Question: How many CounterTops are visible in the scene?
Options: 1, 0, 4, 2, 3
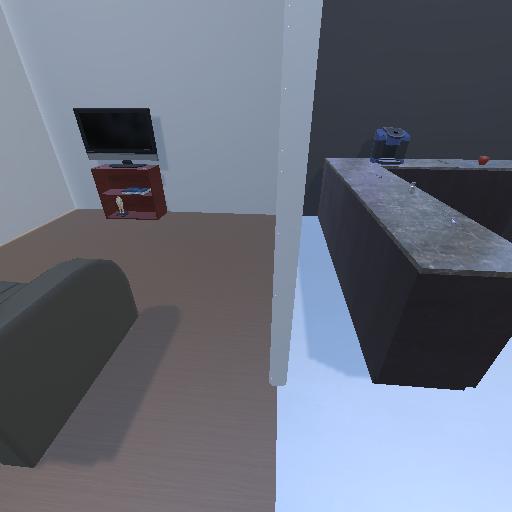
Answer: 1